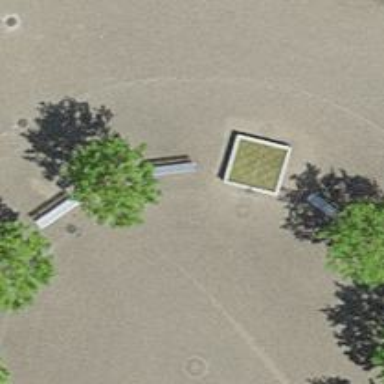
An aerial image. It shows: Bench for seating.